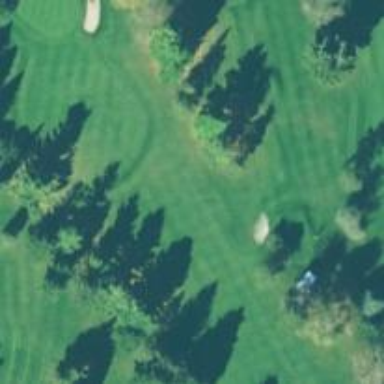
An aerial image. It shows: Golf hole.